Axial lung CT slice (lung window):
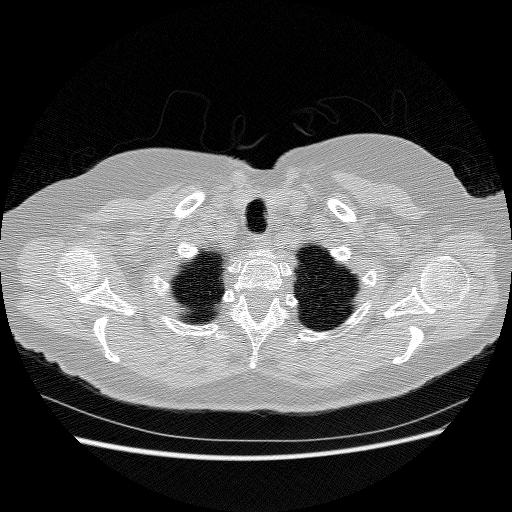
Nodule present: no